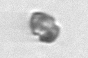
Label: Heterocapsa_rotundata